RGB frame:
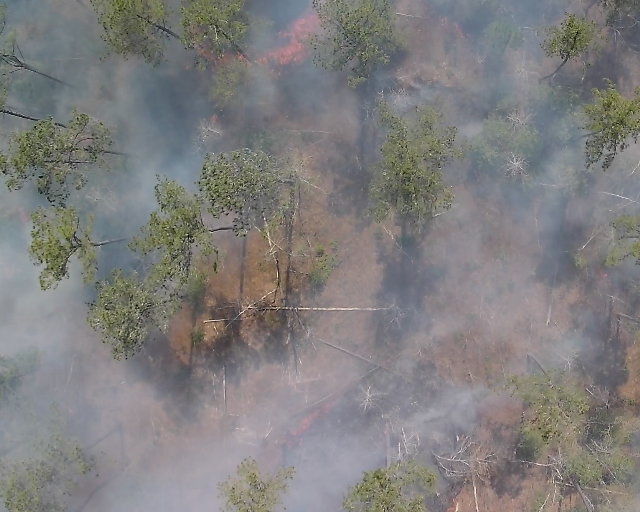
Thermal frame:
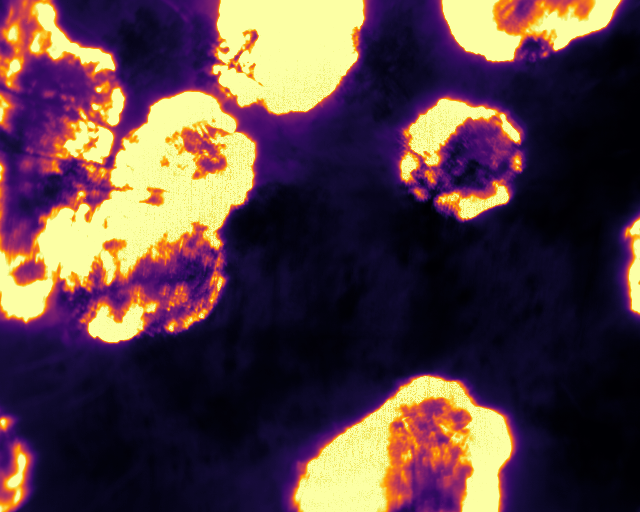
Captured: 2026-02-26 02:29:56
Pixels at or above 80 °C: 106392 (fraction of frame: 0.3247)